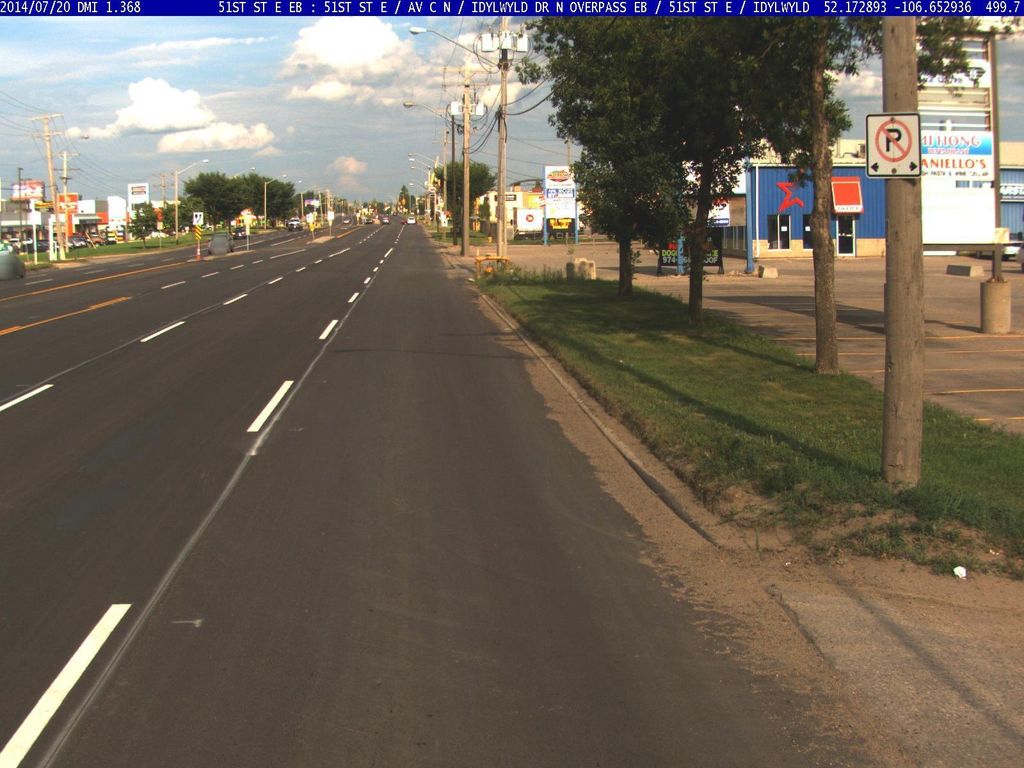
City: saskatoon